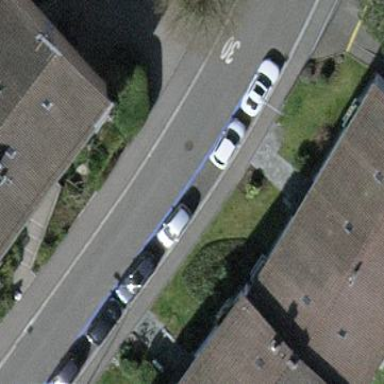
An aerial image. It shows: Parking lane.